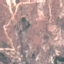
Land use / land cover class: HerbaceousVegetation